Field crop: maize
Growth stage: 2
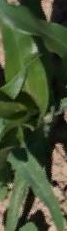
Species: maize